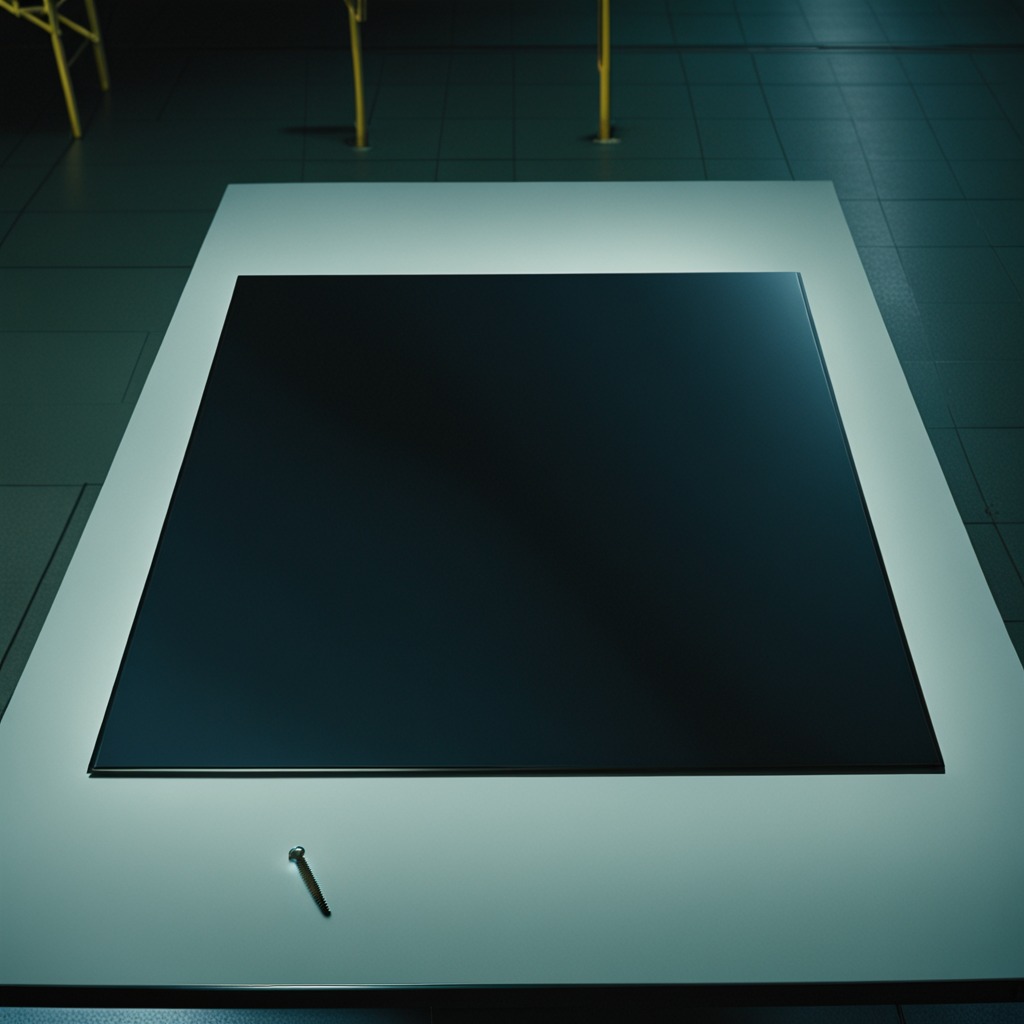
A metal screw is lying on a clean empty table in a railway signal maintenance room lit by harsh overhead fluorescents.